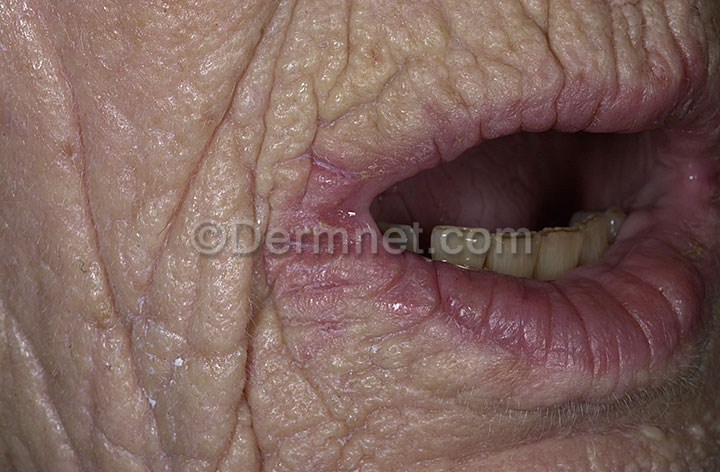
Disease: Tinea Ringworm Candidiasis and other Fungal Infections